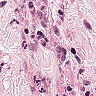
Metastatic tissue present: yes